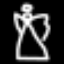
Label: angel